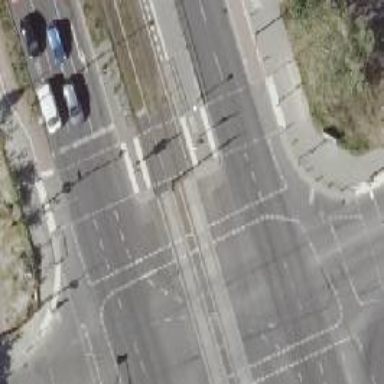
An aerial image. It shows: Tram crossing on the railway.